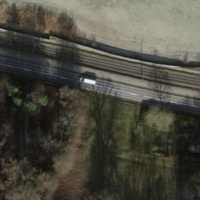
EUNIS habitat code: 53
Species observed at this site:
Quercus pubescens